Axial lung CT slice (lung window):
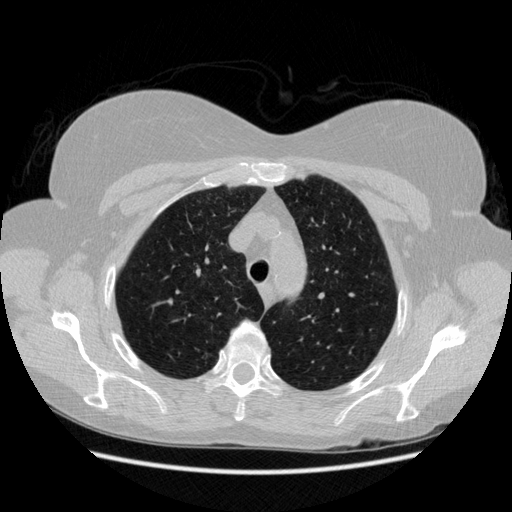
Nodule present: no